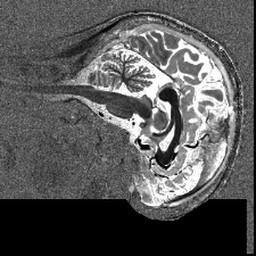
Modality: T1map
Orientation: sagittal
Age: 26
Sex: female